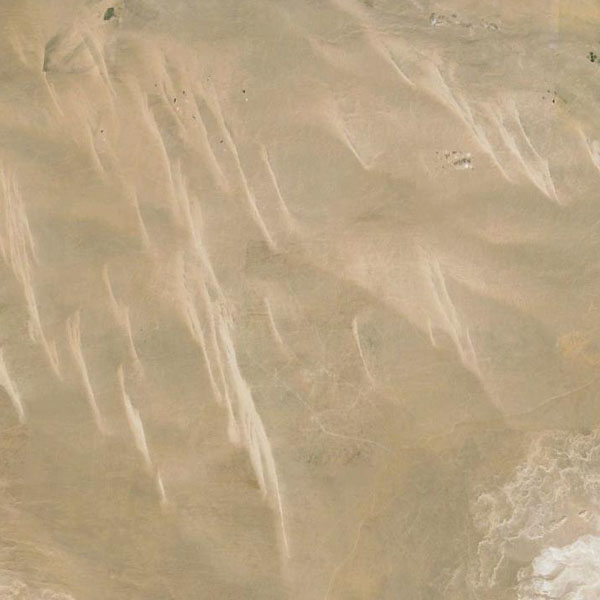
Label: Desert